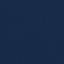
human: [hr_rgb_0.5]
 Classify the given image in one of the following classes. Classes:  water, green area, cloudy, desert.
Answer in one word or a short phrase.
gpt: water